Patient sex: F
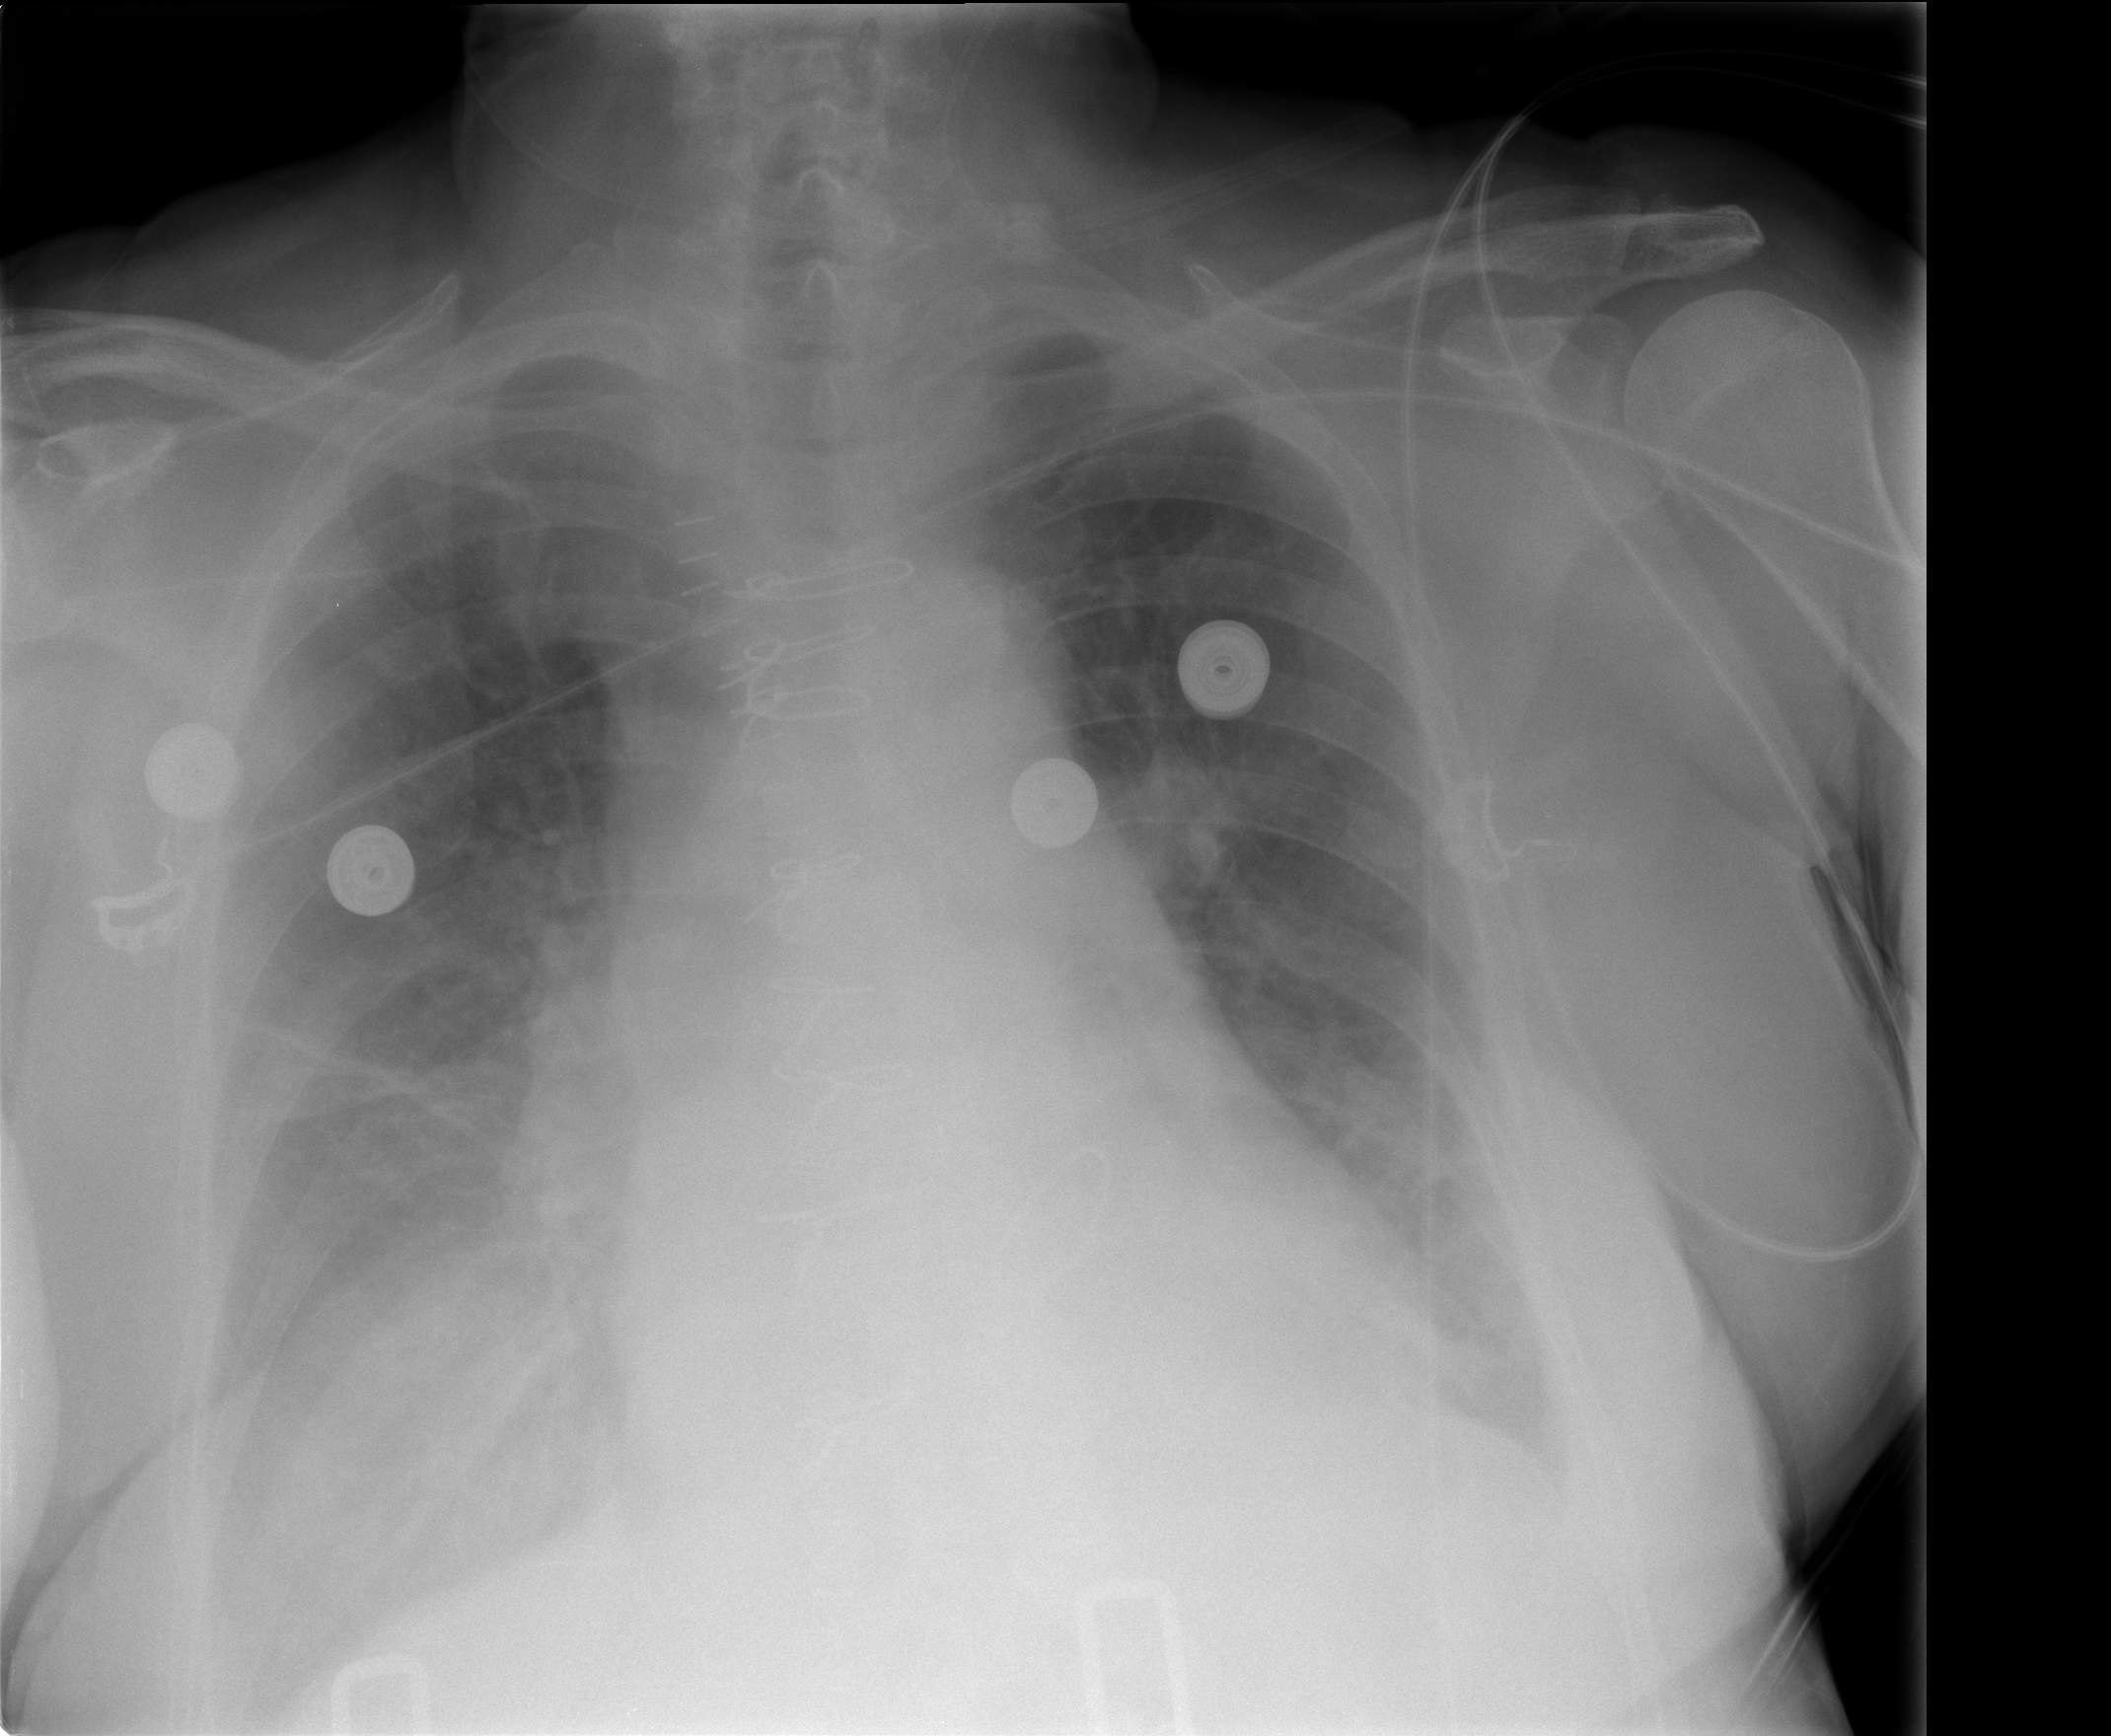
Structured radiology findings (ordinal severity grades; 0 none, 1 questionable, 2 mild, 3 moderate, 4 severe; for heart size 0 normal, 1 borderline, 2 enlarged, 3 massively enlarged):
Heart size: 2
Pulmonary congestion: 2
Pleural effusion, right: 2
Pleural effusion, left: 2
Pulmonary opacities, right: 2
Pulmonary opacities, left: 2
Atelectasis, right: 2
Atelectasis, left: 2